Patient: sex M, age 42
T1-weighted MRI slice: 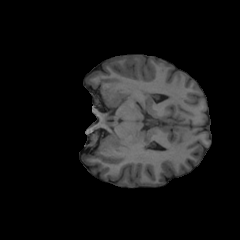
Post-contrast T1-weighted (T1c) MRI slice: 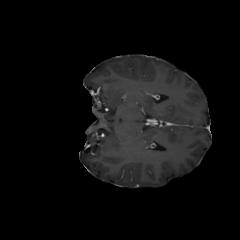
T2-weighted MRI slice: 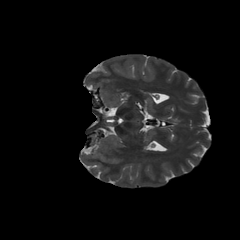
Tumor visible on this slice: no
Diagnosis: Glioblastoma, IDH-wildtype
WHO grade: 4